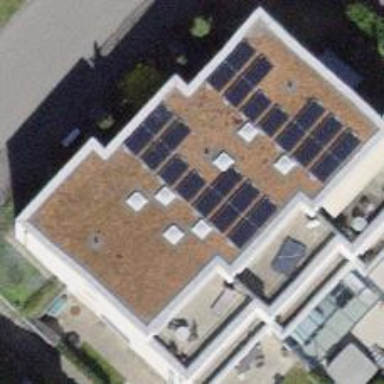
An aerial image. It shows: Solar power generator utilizing photovoltaic technology with solar photovoltaic panels.